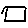
Label: square